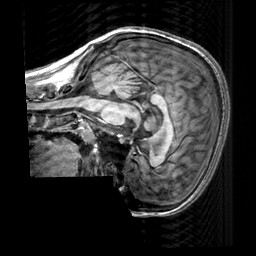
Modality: T1w
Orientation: sagittal
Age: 21
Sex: female
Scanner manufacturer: siemens
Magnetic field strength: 3 T
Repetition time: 2.3 s
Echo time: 0.00303 s